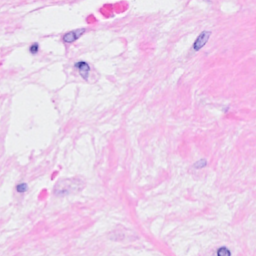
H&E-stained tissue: Breast